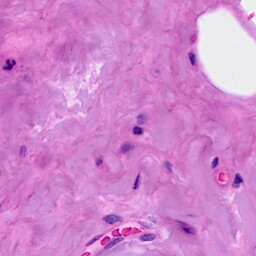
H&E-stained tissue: Breast